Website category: jobs
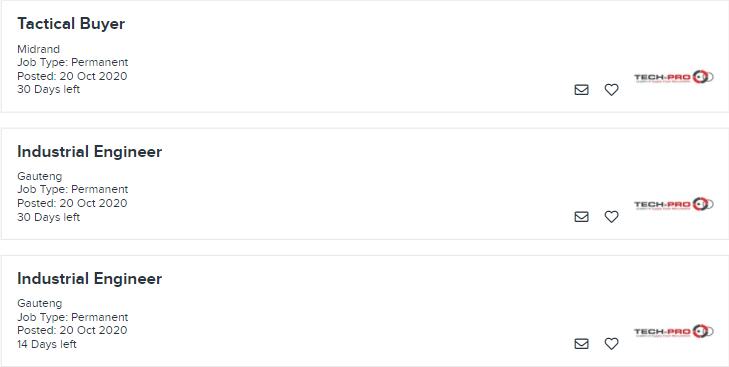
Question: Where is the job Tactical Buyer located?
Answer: Midrand

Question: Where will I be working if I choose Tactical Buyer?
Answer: Midrand

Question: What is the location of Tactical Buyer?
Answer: Midrand

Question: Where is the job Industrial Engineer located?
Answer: Gauteng

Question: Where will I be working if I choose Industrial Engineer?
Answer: Gauteng

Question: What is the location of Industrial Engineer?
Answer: Gauteng

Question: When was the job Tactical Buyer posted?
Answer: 20 Oct 2020

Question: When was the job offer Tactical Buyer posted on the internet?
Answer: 20 Oct 2020

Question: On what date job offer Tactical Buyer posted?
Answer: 20 Oct 2020

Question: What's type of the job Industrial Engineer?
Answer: Job Type: Permanent

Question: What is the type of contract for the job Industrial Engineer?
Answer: Job Type: Permanent

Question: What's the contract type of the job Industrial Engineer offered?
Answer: Job Type: Permanent

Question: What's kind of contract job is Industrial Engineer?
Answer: Job Type: Permanent

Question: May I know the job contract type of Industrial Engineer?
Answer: Job Type: Permanent

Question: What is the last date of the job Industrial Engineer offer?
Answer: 14 Days left

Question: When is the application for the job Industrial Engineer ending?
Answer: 14 Days left

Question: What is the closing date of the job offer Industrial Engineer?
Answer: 14 Days left

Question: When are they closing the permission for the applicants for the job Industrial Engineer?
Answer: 14 Days left

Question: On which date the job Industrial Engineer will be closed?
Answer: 14 Days left

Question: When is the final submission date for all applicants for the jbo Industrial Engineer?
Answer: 14 Days left

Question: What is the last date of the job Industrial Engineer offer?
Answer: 30 Days left

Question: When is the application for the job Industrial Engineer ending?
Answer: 30 Days left

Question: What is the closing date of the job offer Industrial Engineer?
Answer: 30 Days left

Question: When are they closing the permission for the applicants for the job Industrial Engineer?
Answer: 30 Days left

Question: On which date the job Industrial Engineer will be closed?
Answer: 30 Days left

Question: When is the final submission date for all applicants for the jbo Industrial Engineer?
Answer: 30 Days left

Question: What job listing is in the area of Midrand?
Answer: Tactical Buyer

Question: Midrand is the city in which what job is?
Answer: Tactical Buyer

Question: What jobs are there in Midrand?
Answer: Tactical Buyer

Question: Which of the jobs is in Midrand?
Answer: Tactical Buyer

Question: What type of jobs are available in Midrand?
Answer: Tactical Buyer

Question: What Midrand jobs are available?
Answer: Tactical Buyer